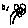
Label: flower